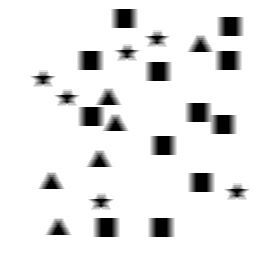
Squares: 12
Triangles: 6
Stars: 6
Total shapes: 24